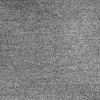
Atmospheric dust classification: dusty